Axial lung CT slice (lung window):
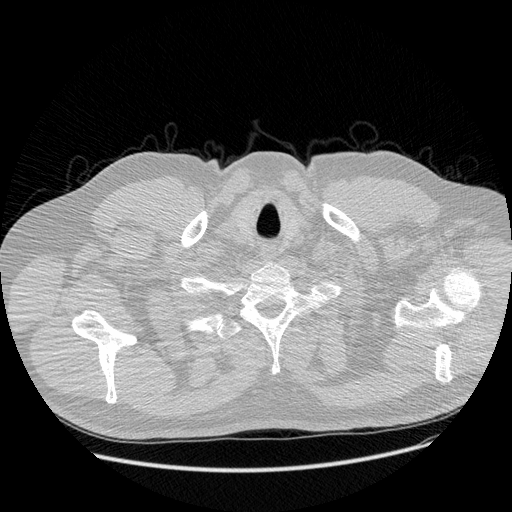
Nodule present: no